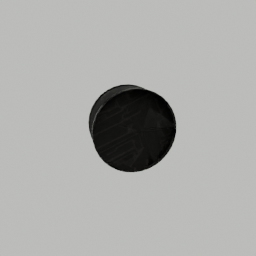
Label: tools